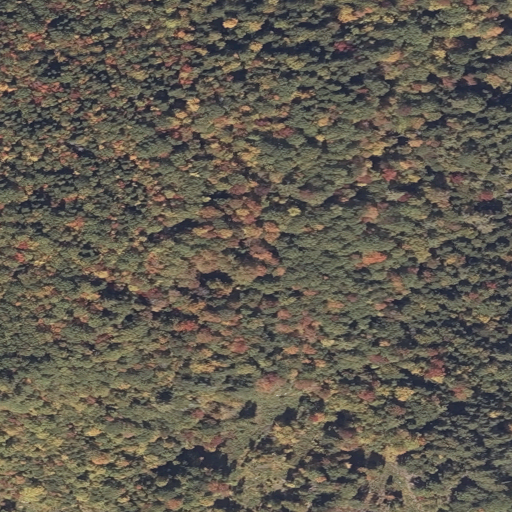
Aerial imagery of cliff(s) in Maine named Shaw Ledge containing mixed forest, deciduous forest, evergreen forest, and shrub